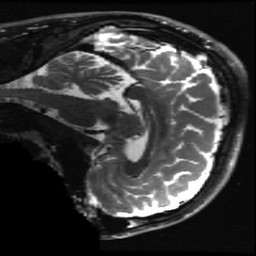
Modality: T2w
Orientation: sagittal
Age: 29
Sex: male
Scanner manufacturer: ge
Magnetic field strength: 3 T
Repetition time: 7 s
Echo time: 0.09794 s